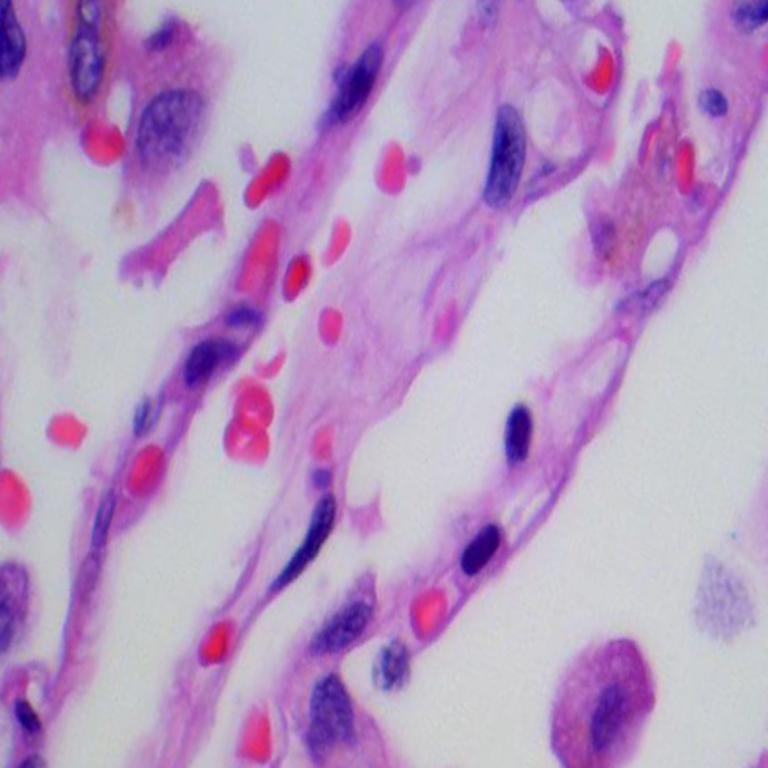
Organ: lung
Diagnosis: benign